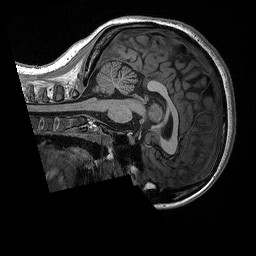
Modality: T1w
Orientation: sagittal
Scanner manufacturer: siemens
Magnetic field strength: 3 T
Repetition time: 2.3 s
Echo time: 0.00298 s